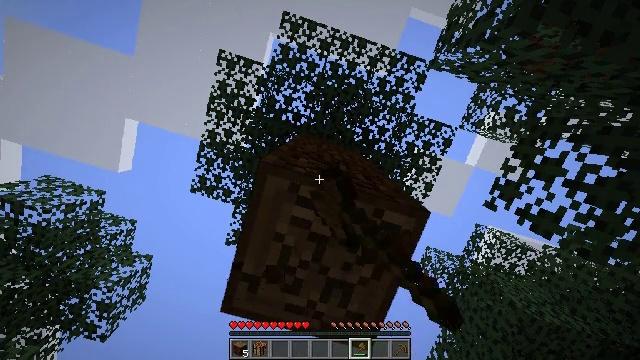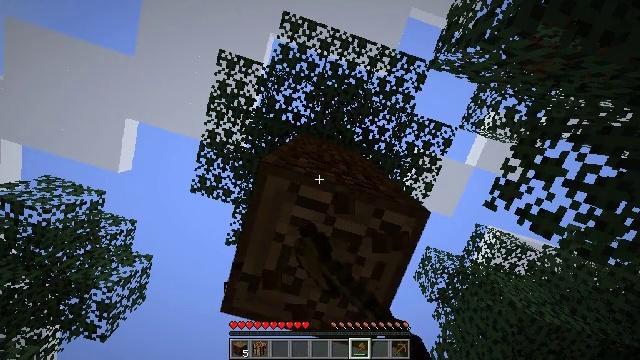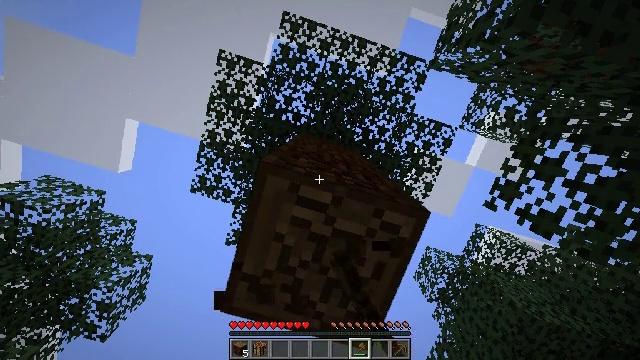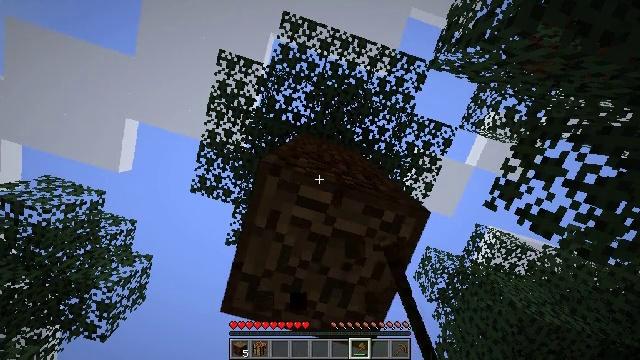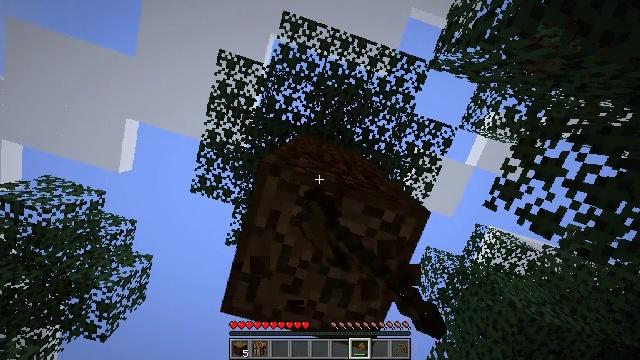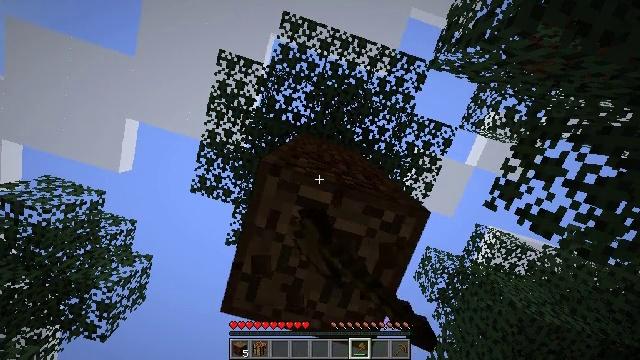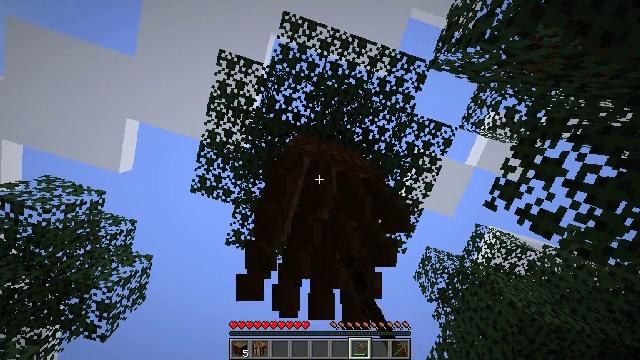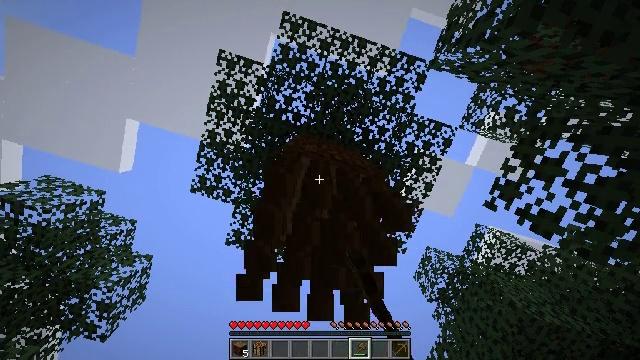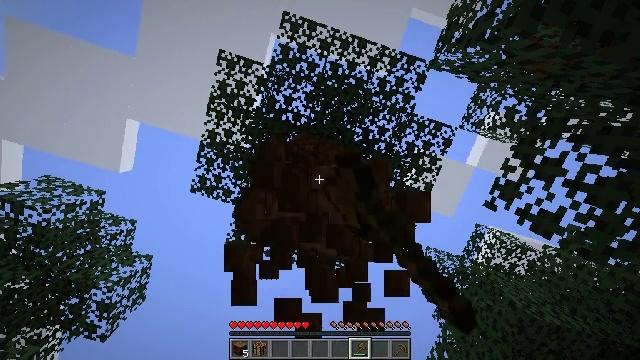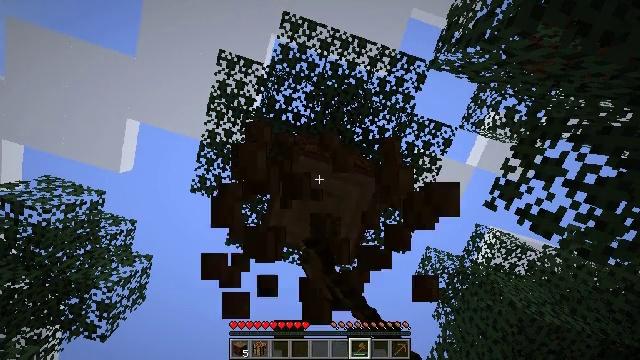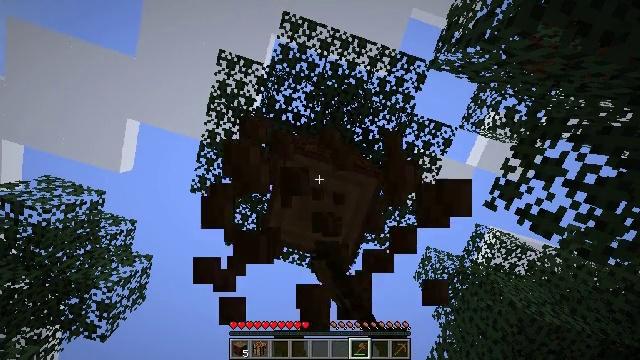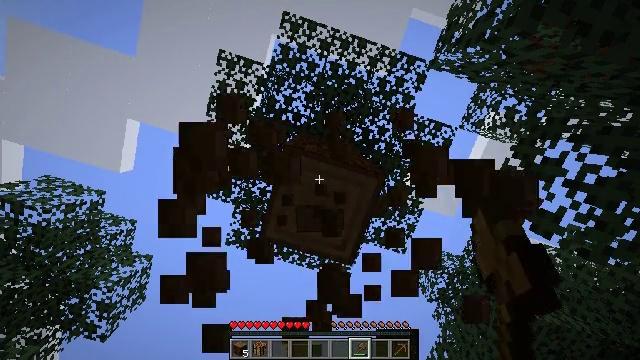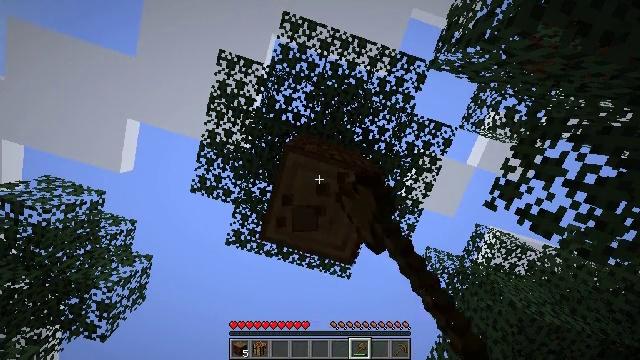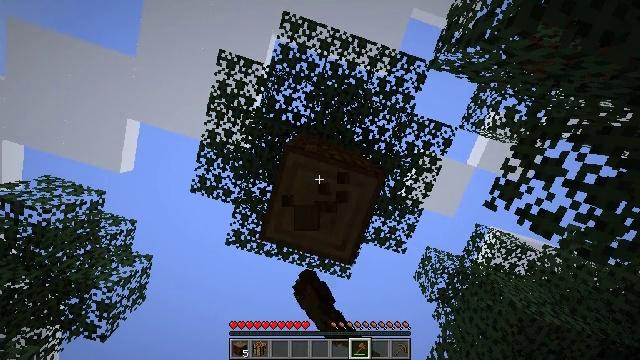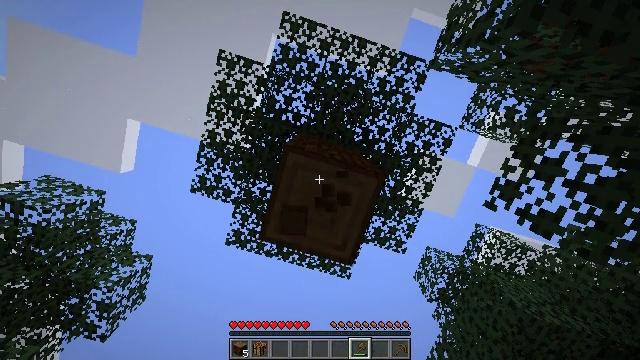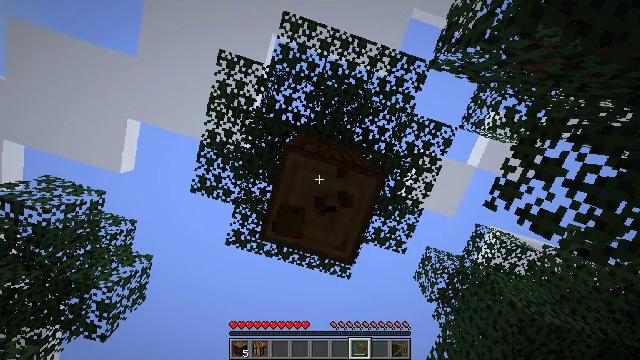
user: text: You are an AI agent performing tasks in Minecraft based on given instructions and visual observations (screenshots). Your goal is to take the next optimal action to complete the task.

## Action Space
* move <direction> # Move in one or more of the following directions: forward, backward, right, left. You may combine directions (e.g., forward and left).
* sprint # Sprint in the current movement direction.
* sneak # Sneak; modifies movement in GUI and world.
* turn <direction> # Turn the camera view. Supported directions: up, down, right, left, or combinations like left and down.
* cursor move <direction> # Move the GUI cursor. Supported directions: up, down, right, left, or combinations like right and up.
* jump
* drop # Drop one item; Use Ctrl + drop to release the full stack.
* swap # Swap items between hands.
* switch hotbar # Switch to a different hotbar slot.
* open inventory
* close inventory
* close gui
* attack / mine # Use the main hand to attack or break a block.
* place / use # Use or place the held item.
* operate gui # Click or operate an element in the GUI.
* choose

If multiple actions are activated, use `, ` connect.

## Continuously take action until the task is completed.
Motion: motion action
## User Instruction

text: Break the spruce log from the tree.
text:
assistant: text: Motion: attack / mine
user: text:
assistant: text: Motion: attack / mine
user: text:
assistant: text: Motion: attack / mine
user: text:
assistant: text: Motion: attack / mine
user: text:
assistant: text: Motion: attack / mine
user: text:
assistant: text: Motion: attack / mine
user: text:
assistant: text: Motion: attack / mine
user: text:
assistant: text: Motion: attack / mine
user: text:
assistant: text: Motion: attack / mine
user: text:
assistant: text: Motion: attack / mine
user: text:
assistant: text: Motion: attack / mine
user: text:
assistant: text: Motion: attack / mine
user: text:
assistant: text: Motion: attack / mine
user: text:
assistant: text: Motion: attack / mine
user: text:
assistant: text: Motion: attack / mine
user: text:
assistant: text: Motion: attack / mine
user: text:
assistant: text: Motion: attack / mine
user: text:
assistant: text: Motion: attack / mine
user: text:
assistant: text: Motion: attack / mine
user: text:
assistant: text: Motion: attack / mine
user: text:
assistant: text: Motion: attack / mine
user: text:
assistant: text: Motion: attack / mine
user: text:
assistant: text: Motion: attack / mine
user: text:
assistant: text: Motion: attack / mine
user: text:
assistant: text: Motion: attack / mine
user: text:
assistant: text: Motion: attack / mine
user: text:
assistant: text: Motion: attack / mine
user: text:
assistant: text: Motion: attack / mine
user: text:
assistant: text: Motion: attack / mine
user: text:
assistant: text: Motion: attack / mine